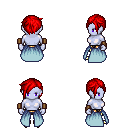
a pixel art fantasy rpg character, female body template, dark elf, purple skin, overskirt, gold greaves, red pixie cut hairstyle, leather bracers, gold boots, four views (front, back, left, right), 2x2 character sprite sheet, small pixel art, hard edges, no anti-aliasing